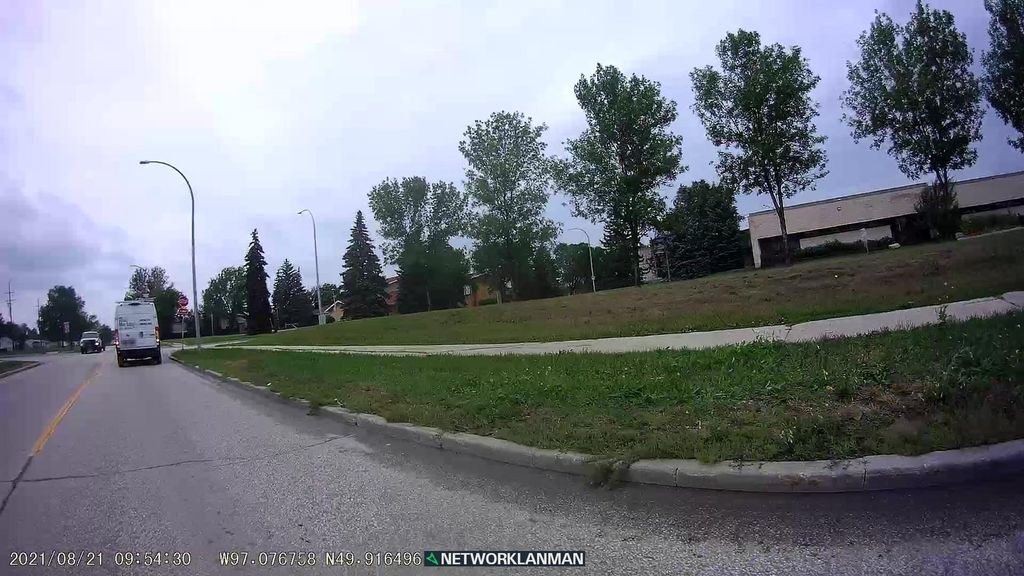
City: winnipeg